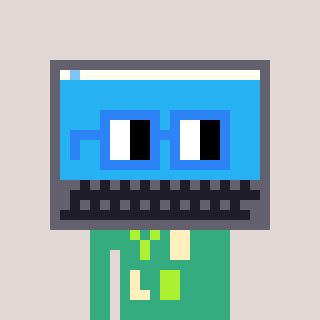
a pixel art character with square blue glasses, a laptop-shaped head and a teal-colored body on a warm background